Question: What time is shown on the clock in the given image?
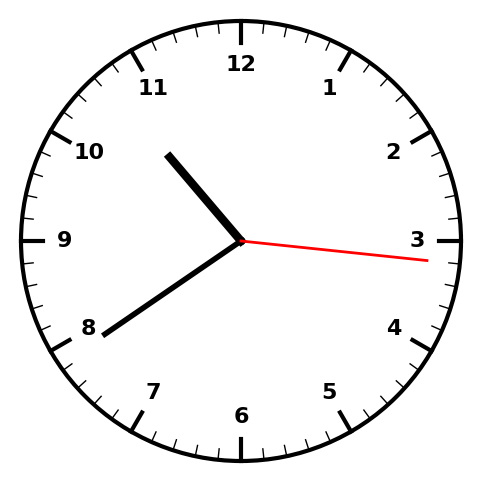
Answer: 10:39:16